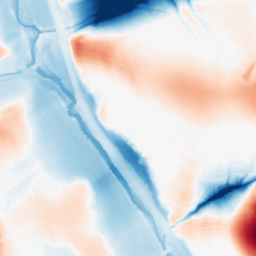
Category: morphological
Decomposition family: morphological
Decomposition parameters: operation: average
size: 50
Upsampling method: quadratic
Upsampling parameters: scale: 2
Upsampling scale: 2